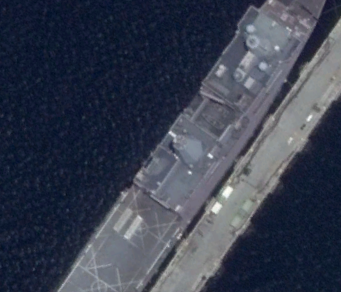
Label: combat